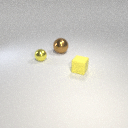
small yellow rubber cube to the right of small yellow metal sphere